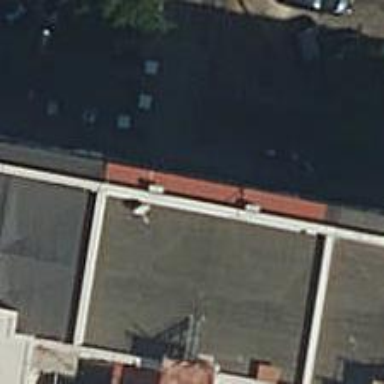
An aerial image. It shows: Clothing store.